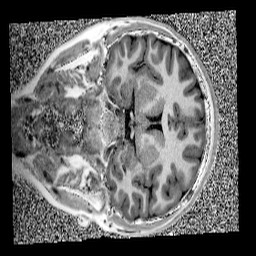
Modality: UNIT1
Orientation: coronal
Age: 13
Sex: female
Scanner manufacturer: siemens
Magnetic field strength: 3 T
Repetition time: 4 s
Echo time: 0.00299 s